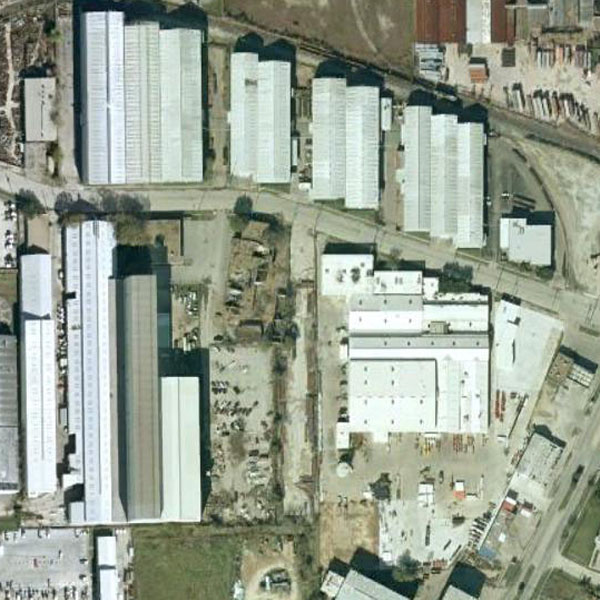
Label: Industrial